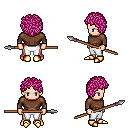
a pixel art fantasy rpg character, male body template, human, light skin, brown long-sleeve shirt, white pants, pink curly afro hairstyle, gold boots, spear, four views (front, back, left, right), 2x2 character sprite sheet, small pixel art, hard edges, no anti-aliasing